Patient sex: M
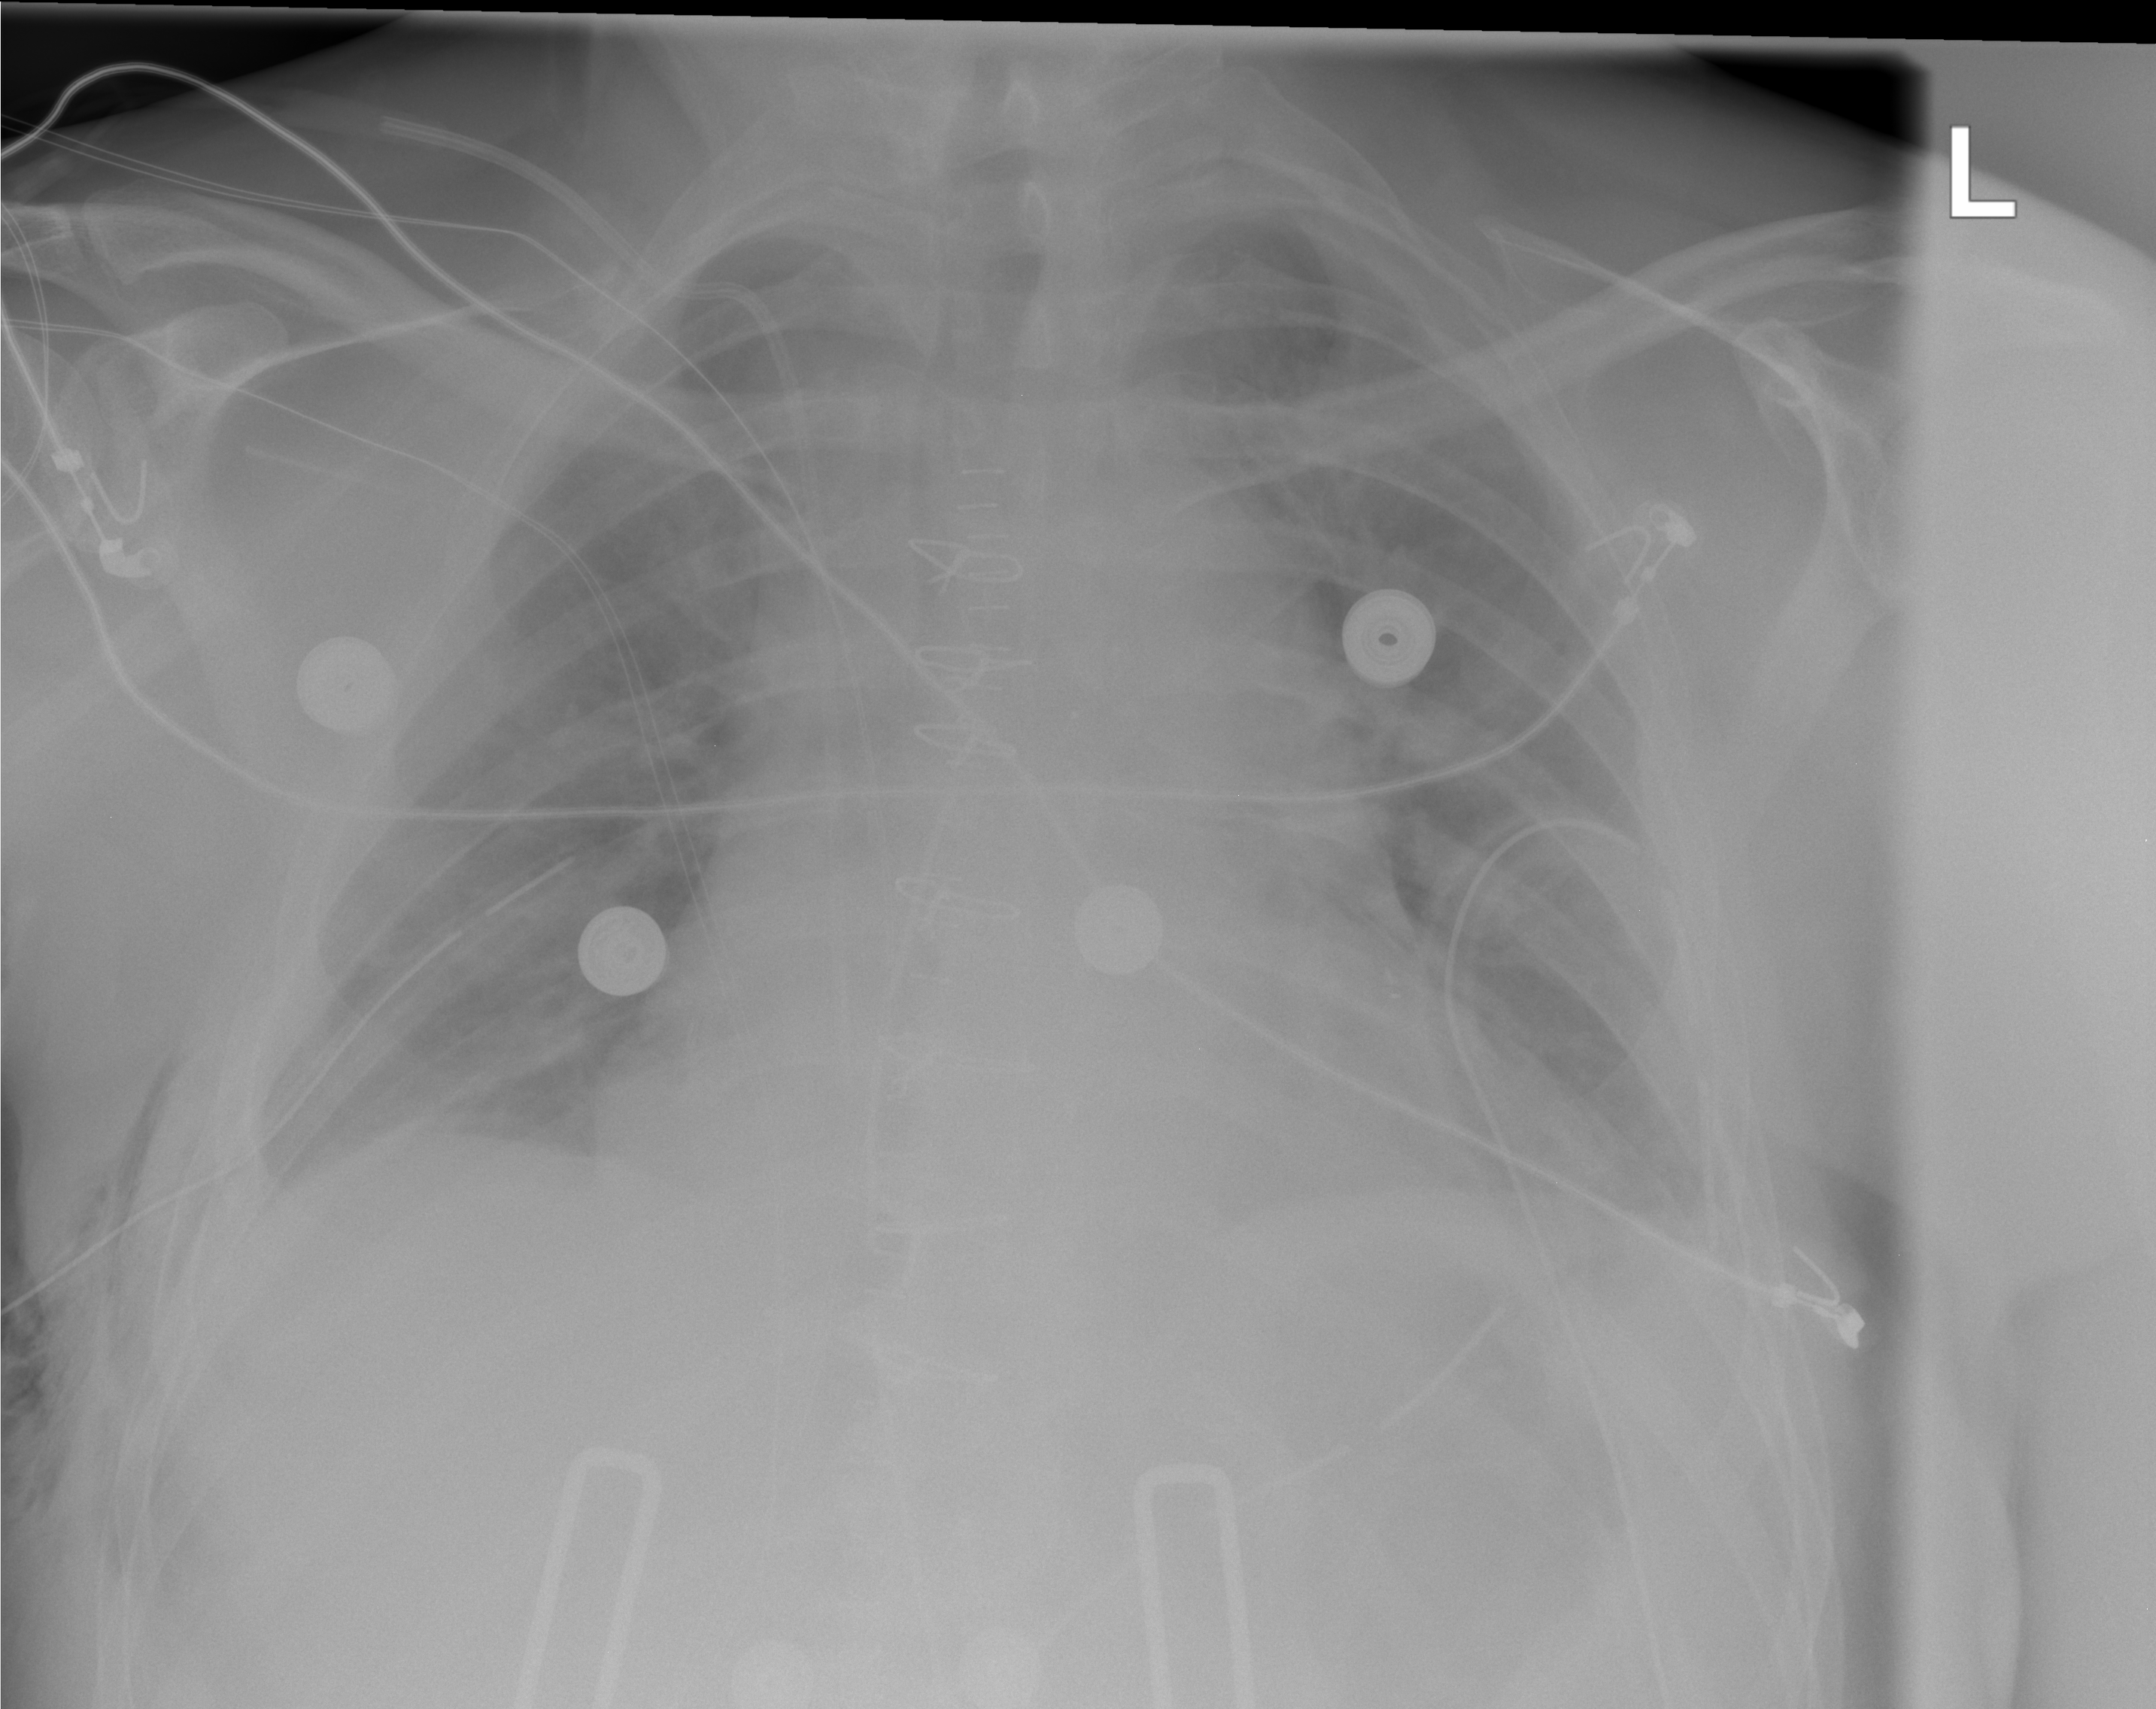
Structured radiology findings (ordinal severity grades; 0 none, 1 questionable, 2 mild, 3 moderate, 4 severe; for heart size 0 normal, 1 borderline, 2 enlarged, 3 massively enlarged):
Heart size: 0
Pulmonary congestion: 0
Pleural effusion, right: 0
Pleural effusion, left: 1
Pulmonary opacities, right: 0
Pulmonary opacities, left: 0
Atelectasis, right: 0
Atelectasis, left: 1